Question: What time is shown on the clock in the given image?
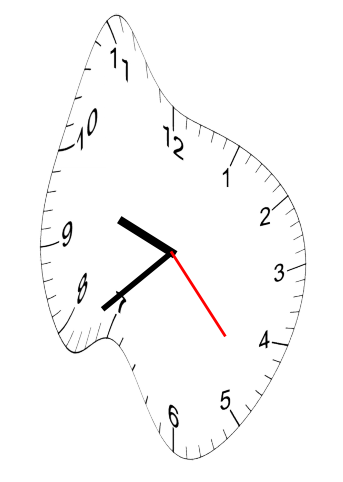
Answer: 09:38:23